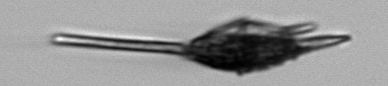
Label: Tripos_lineatus